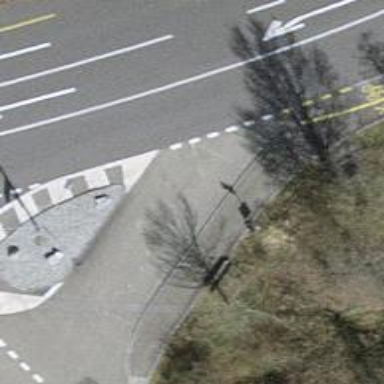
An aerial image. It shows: Bus stop with designated public transport stop position.